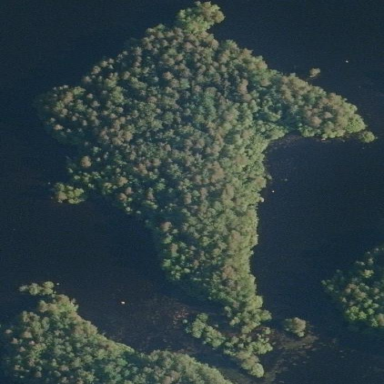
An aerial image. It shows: Island covered with dense forest.